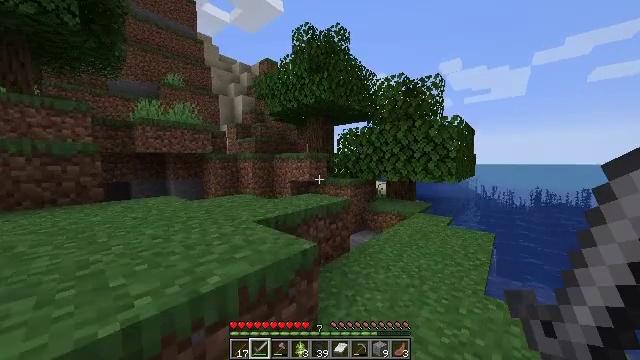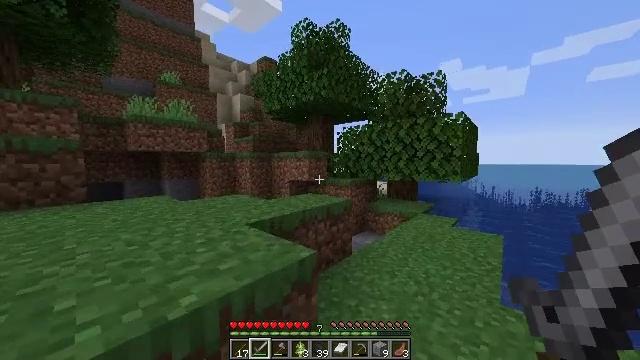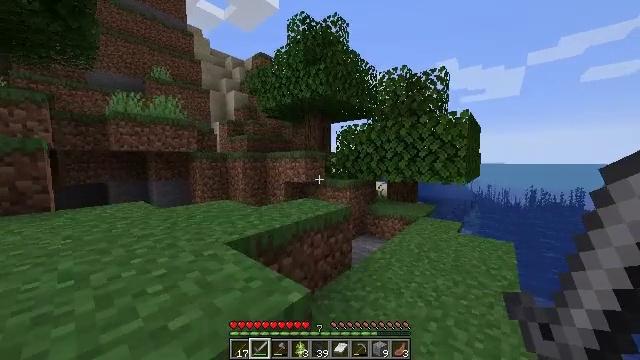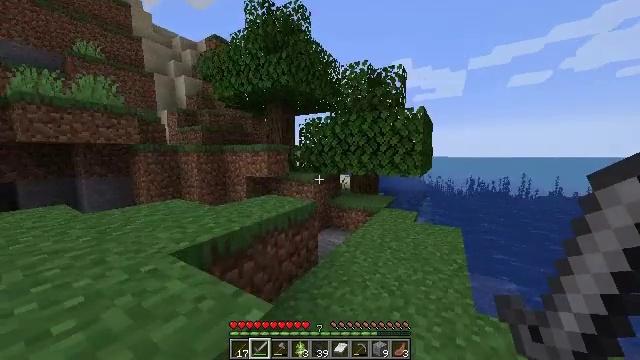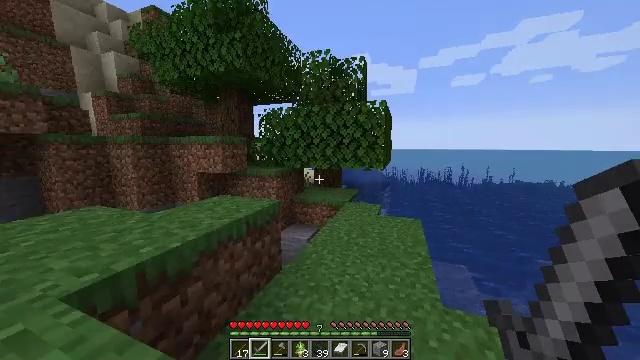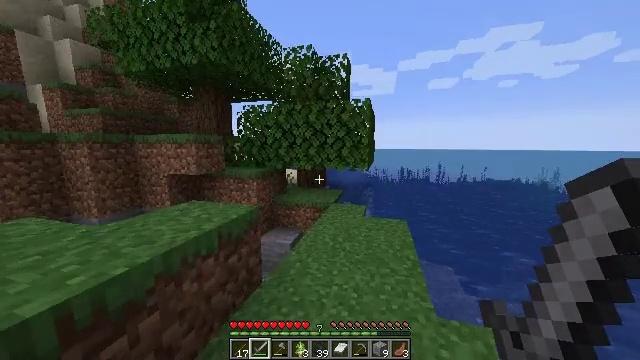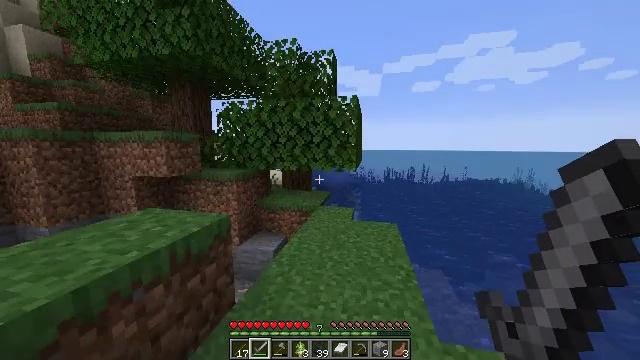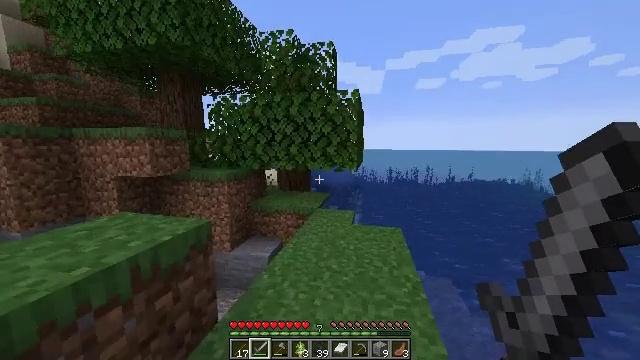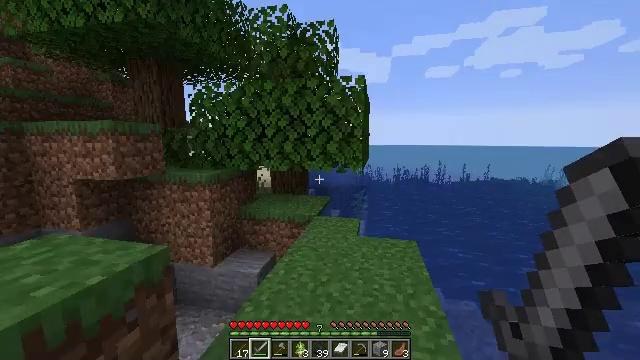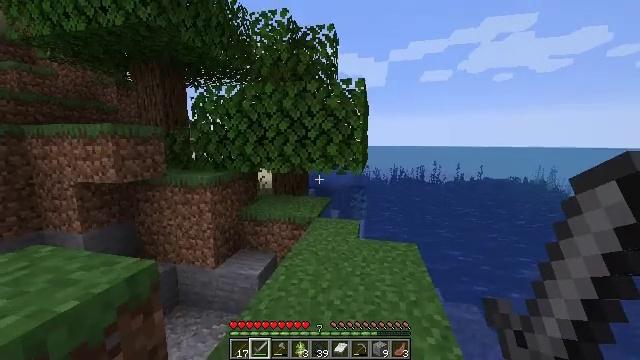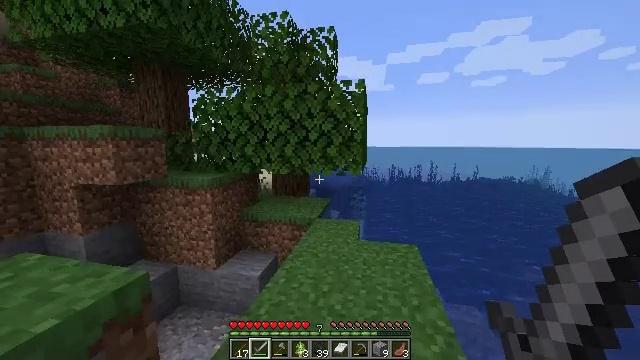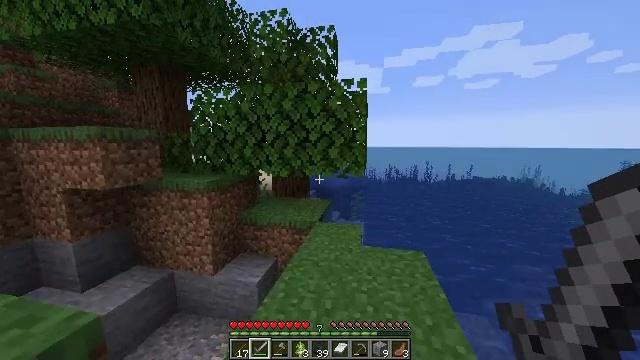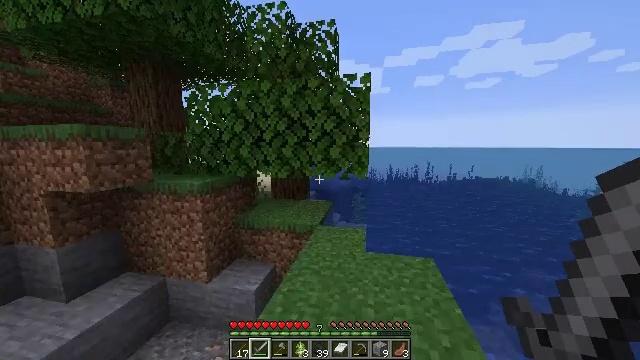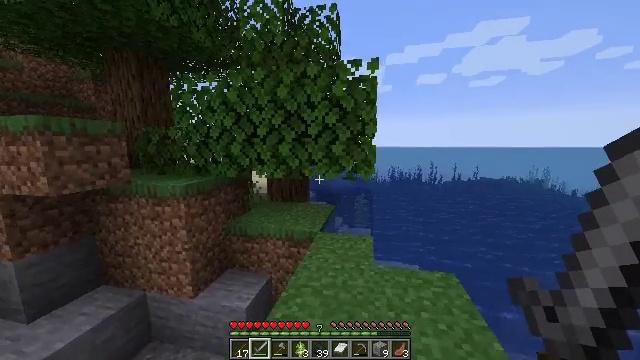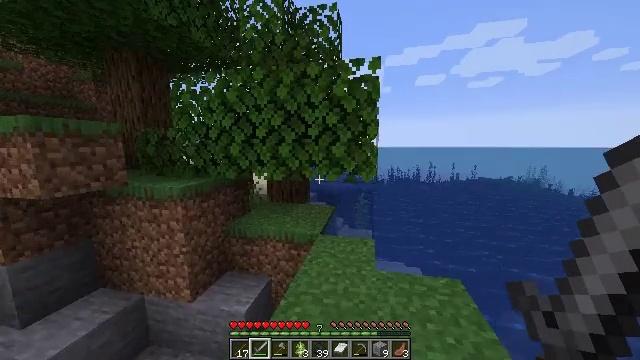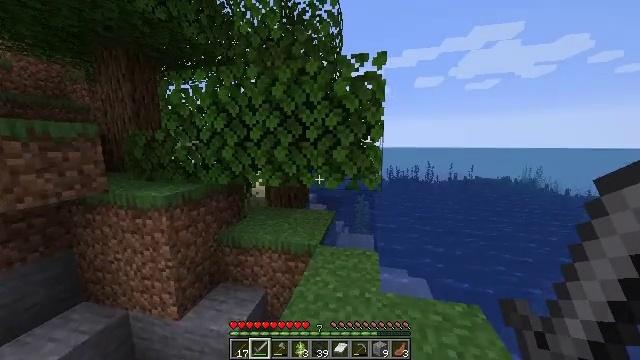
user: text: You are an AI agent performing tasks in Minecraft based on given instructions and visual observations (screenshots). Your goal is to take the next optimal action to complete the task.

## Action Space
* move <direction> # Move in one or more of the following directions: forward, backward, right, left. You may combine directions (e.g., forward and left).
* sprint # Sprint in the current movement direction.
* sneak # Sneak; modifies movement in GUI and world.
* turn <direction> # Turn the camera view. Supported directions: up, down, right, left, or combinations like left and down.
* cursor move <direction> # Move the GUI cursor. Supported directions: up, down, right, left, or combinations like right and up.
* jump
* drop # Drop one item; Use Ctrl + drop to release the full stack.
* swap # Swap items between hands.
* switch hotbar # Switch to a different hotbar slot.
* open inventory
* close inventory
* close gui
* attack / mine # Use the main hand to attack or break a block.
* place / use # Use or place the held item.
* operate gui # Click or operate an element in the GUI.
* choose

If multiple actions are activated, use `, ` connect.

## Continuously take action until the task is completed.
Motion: motion action
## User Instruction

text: Mine the iron ore underground.
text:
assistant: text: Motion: move forward, sprint
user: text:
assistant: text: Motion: move forward, sprint
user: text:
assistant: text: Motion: move forward, sprint, turn right and down
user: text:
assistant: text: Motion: move forward, sprint, turn right and down
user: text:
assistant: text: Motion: move forward, sprint, turn right
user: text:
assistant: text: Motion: move forward, sprint, turn right
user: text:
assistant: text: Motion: move forward, sprint
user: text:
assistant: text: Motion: move forward, sprint
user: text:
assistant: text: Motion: move forward, sprint
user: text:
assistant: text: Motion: move forward, sprint
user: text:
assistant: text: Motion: move forward, sprint
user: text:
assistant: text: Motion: move forward, sprint
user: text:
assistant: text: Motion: move forward, sprint
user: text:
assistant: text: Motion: move forward, sprint
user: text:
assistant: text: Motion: move forward, sprint
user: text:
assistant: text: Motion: move forward
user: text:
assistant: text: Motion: move forward
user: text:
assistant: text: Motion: move forward
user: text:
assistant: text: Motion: no_op
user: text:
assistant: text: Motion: turn left
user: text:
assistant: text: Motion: turn left and down
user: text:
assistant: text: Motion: turn left and down
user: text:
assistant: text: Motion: turn left and down
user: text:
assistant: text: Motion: turn left and down
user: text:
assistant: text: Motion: turn left
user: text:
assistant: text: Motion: turn left
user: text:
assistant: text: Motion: turn left and down
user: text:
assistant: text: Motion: turn left and down
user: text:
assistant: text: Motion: turn left and down
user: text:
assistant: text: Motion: no_op